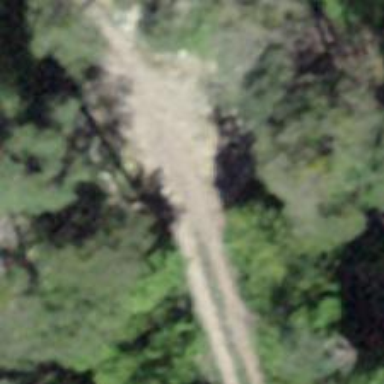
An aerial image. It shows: Track road with grade4 tracktype.